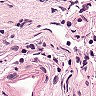
Metastatic tissue present: no